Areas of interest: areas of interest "Shanghai Equestrian Sports Field"
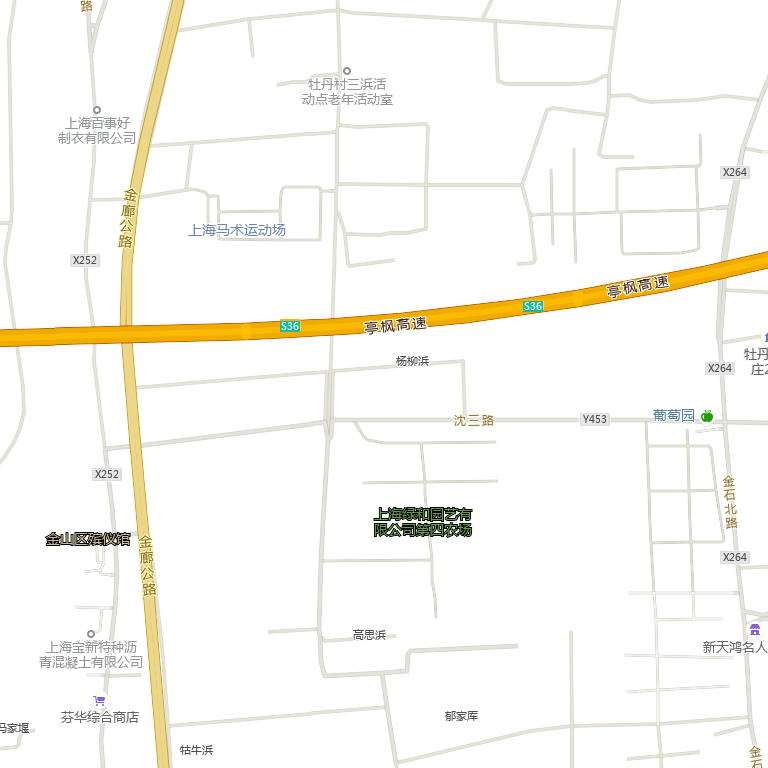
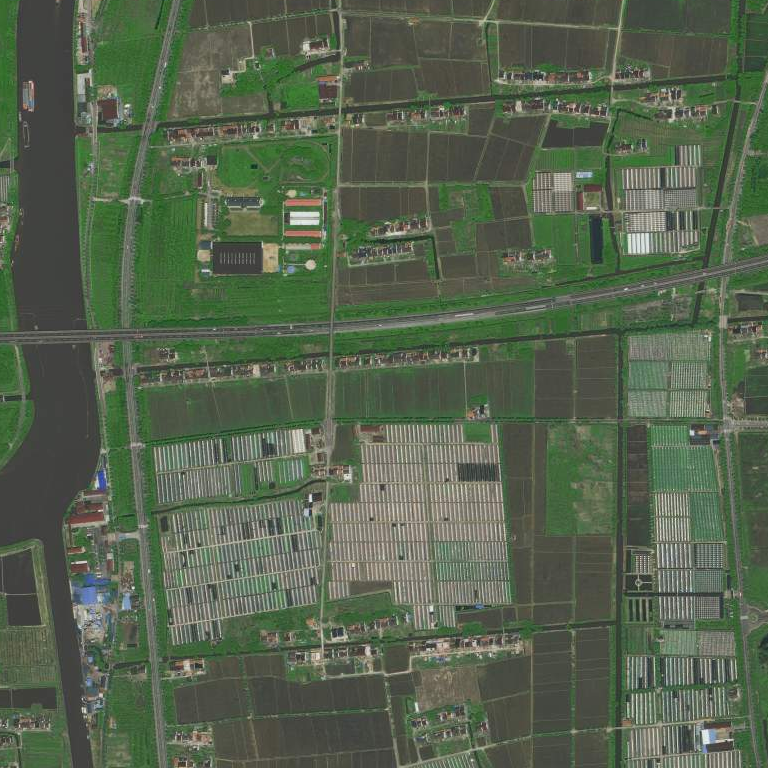